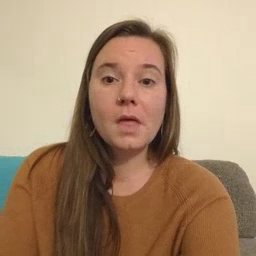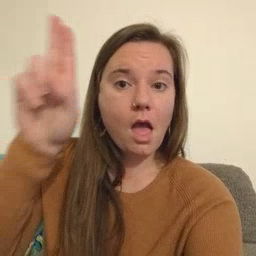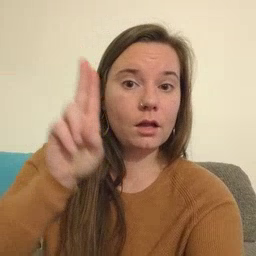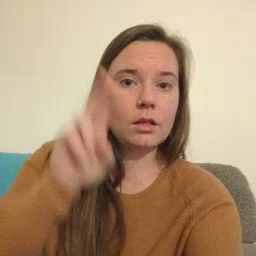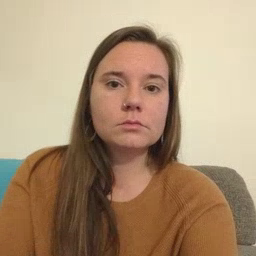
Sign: uncle